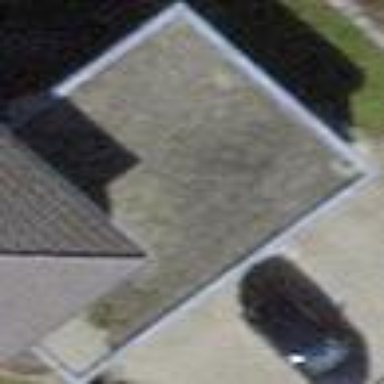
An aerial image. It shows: Garage building.